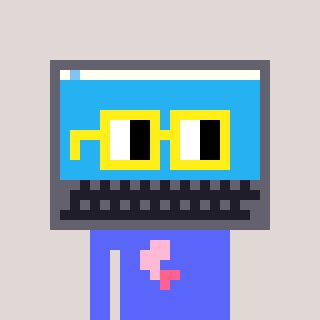
a pixel art character with square yellow glasses, a laptop-shaped head and a purple-colored body on a warm background